Question: Content into alert divs is coming through PHP variables, but divs are visible even if the PHP variables are empty.
'''
<span class="alert alert-danger"><?php echo $sentFailed ?></span>
<span class="alert alert-success"><?php echo $sentSuccess ?></span>
'''
Right now it looks like:
How can I make divs visible only when there is something in set in PHP variables.
I have tried:
'''
<span class="alert alert-danger"><?php if(!empty($sentFailed)){echo $sentFailed;} ?></span>
<span class="alert alert-success"><?php if(!empty($sentSuccess)){echo $sentSuccess;} ?></span>
'''
I am looking for bootstrap, jquery or php solution primarily.
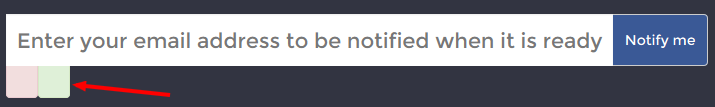
Answer: use
'''
<?php
if(!empty($sentFailed)){
?>
<span class="alert alert-danger"><?php echo $sentFailed; ?></span>
<?php
}
?>
'''
It means if PHP variable has no value then Dont show html tags ,and Variable value ,
Else show both.